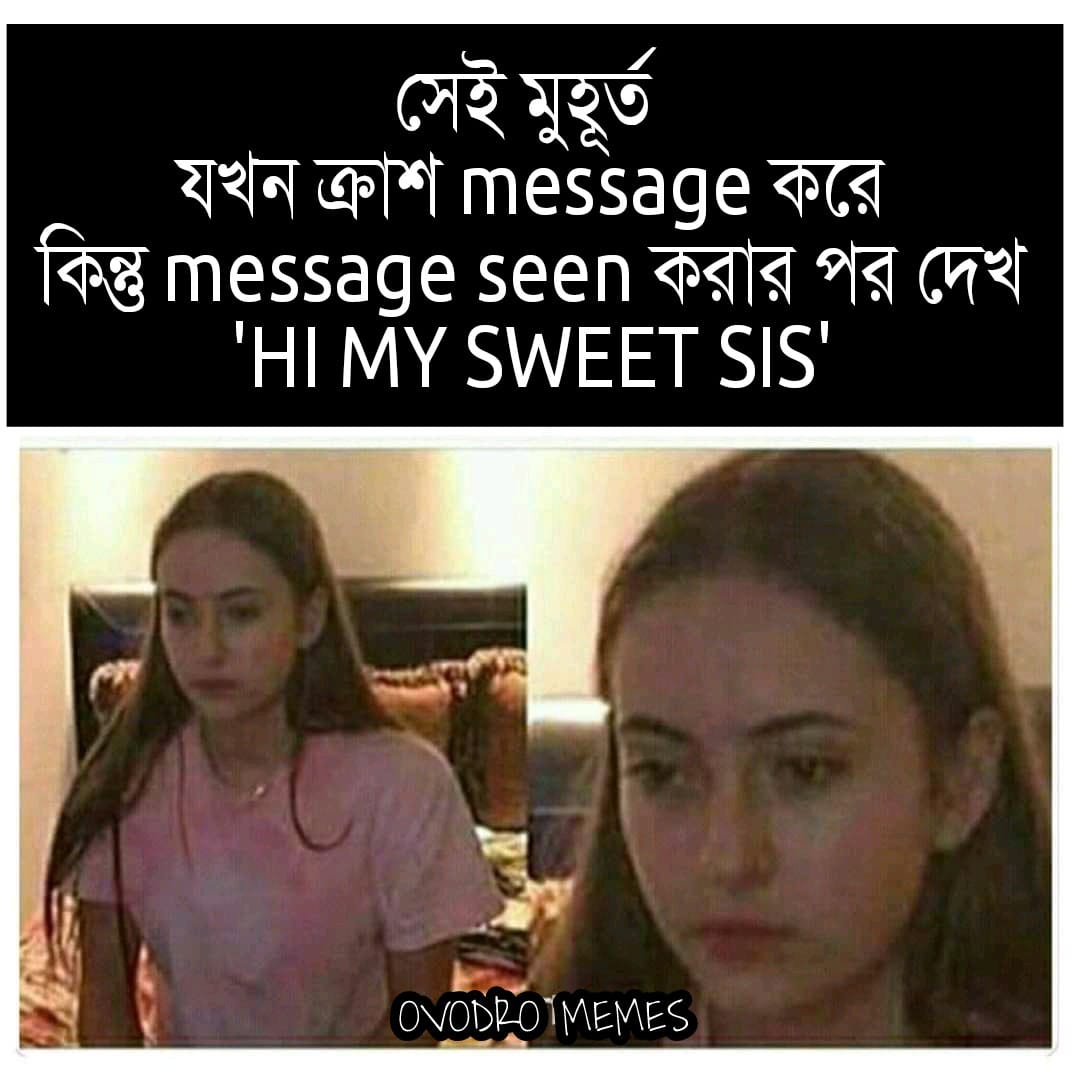
Caption: সেই মুহুর্ত যখন ক্রাশ message করে কিন্তু  message seen করার পর দেখে  'HI MY SWEET SIS'
Label: non-hate